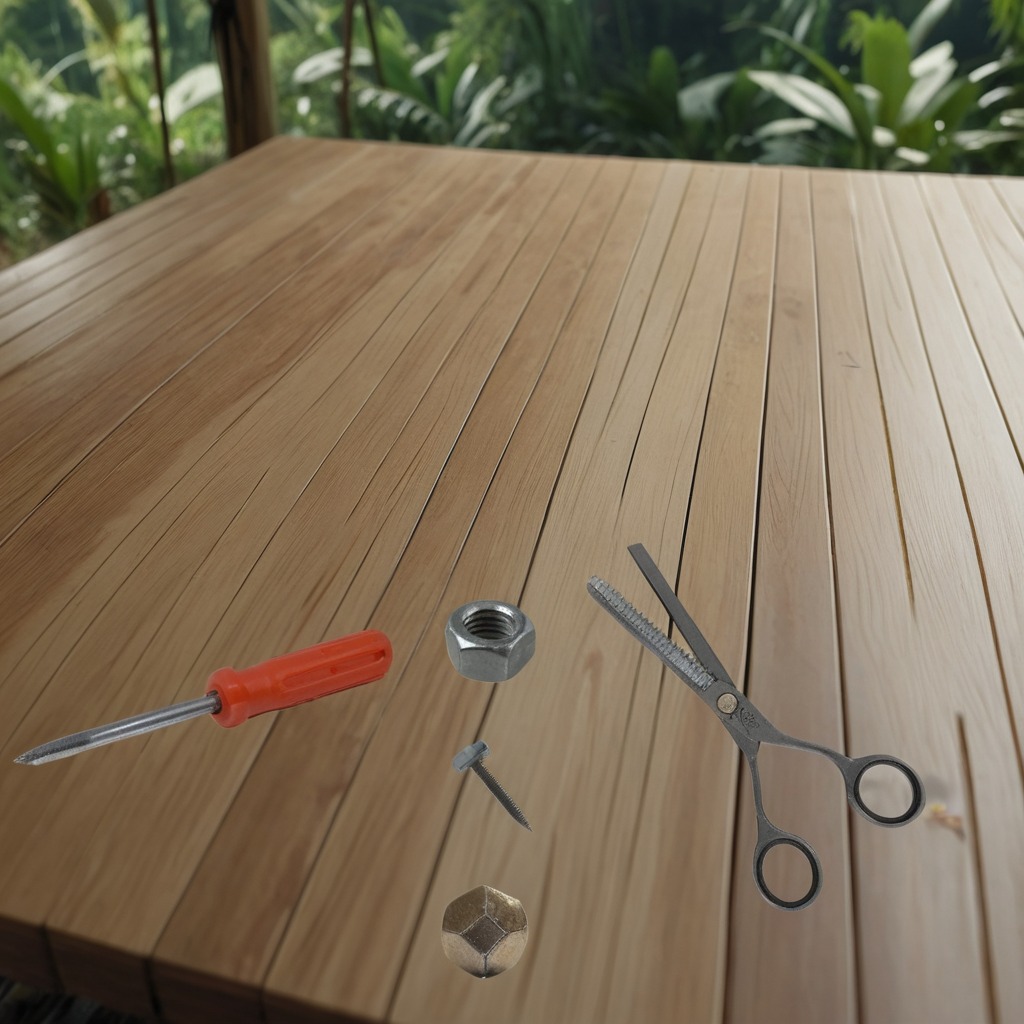
A metal machine screw, an iron nail, a screwdriver, a metal nut, and a pair of scissors are lying on the wooden table.